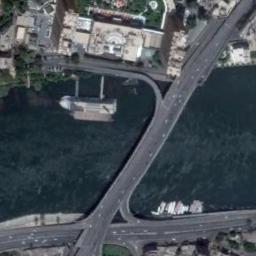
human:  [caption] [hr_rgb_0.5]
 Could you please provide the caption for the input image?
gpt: A bridge connects the residential areas on both sides of the strait .

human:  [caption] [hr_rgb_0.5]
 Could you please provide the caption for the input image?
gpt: A bridge is over the river with some buildings and a road beside .

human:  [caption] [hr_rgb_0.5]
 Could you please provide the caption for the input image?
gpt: A bridge built on a dark blue river and some buildings on one side of the river .

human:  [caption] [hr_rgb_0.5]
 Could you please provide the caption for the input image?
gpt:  A bridge that crosses the river bank is connected to the land on both sides of the blue-blue river  There are many buildings and roads on the land .

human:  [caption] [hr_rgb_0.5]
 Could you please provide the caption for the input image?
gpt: There are many cars on the bridge .